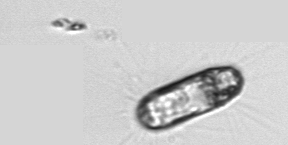
Label: Corethron_hystrix